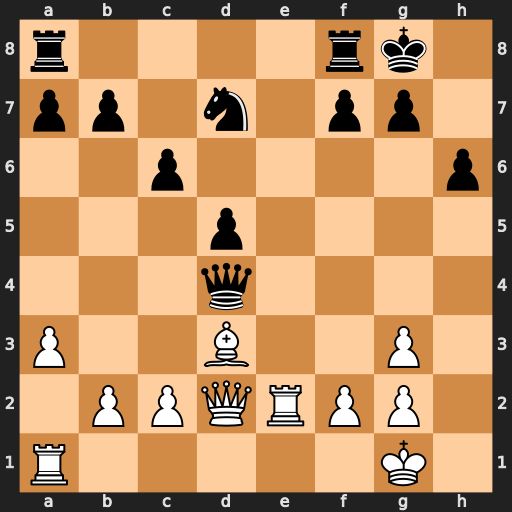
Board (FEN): r4rk1/pp1n1pp1/2p4p/3p4/3q4/P2B2P1/1PPQRPP1/R5K1
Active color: w
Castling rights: -
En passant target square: -
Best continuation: Bh7+ Kxh7 Qxd4